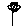
Label: flower